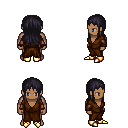
a pixel art fantasy rpg character, male body template, human, dark skin, brown robe, magenta pants, raven unkempt hairstyle, cloth bracers, gold boots, four views (front, back, left, right), 2x2 character sprite sheet, small pixel art, hard edges, no anti-aliasing